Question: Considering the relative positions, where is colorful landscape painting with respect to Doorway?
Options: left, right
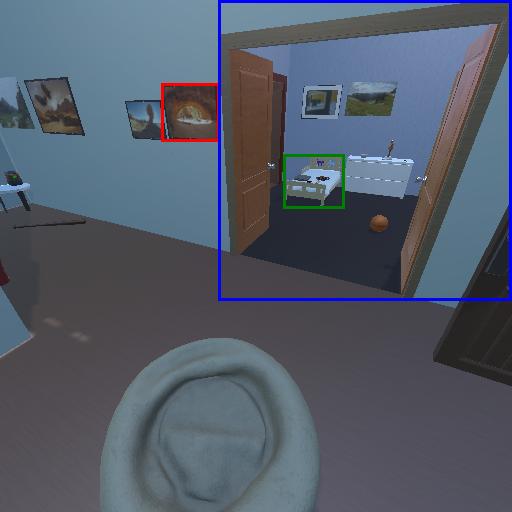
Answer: left